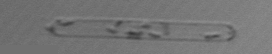
Label: Cerataulina_pelagica